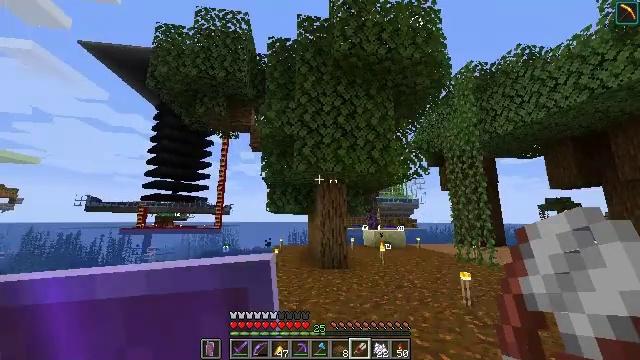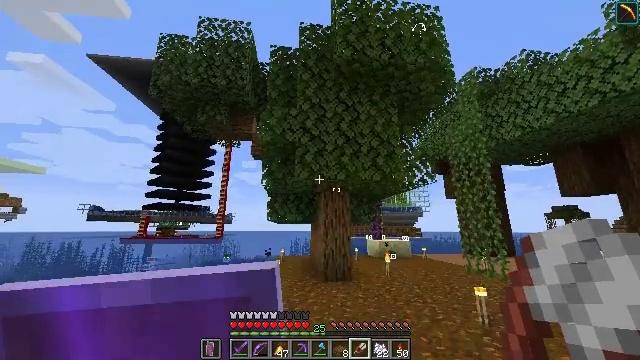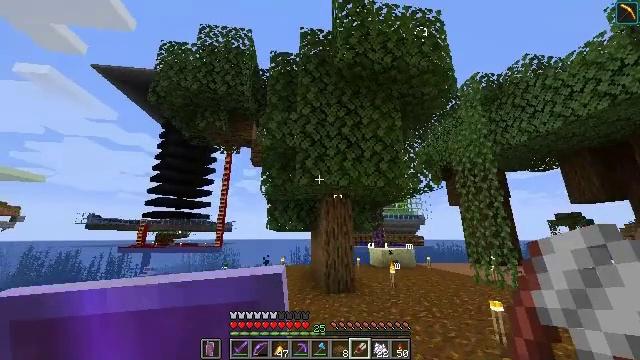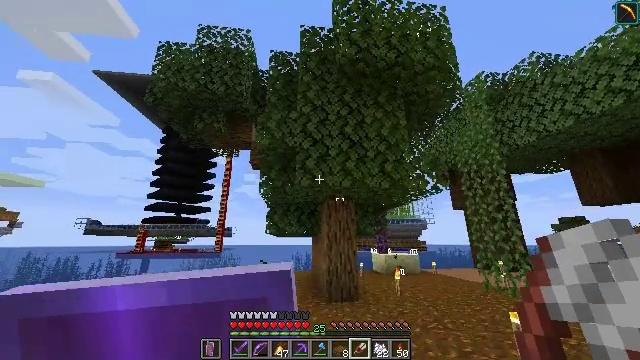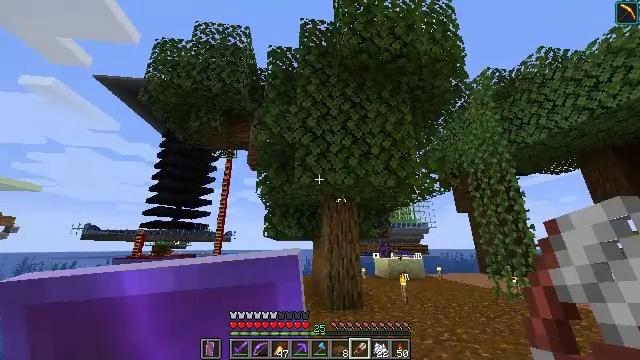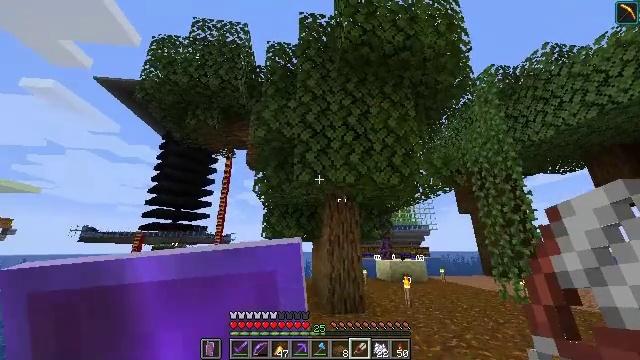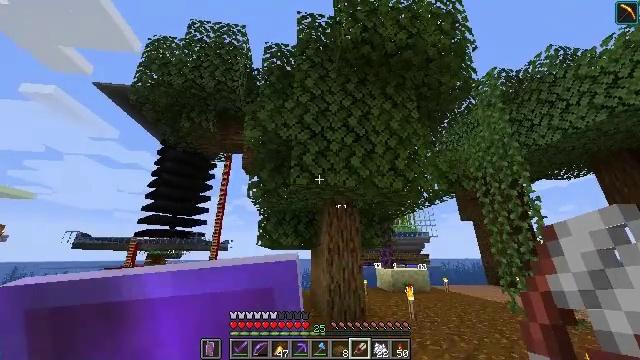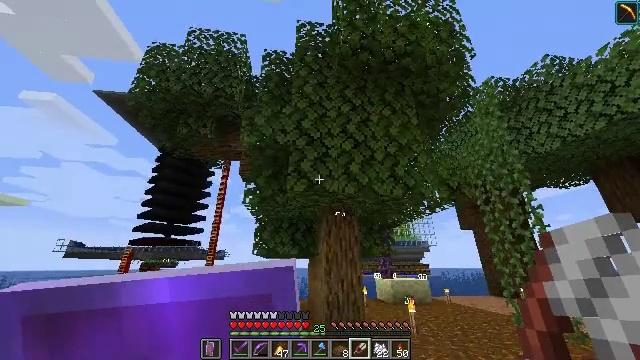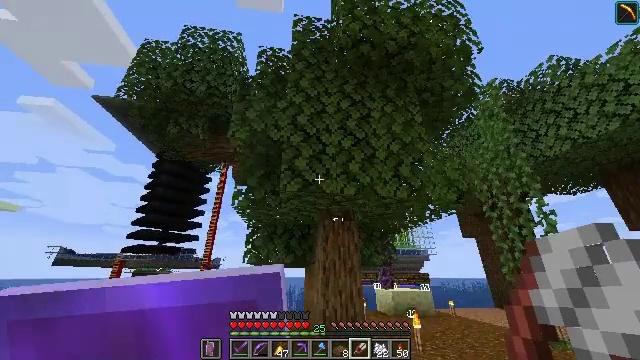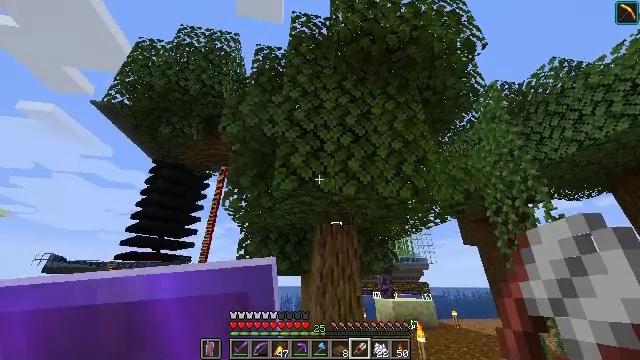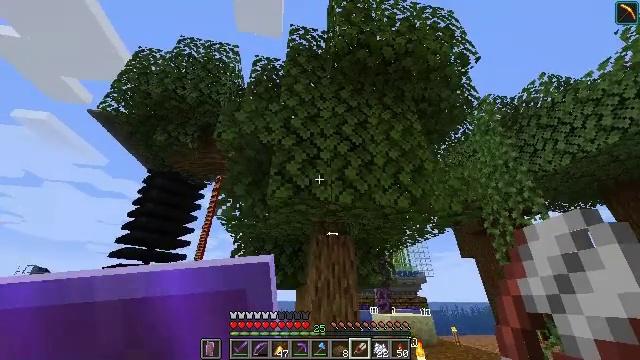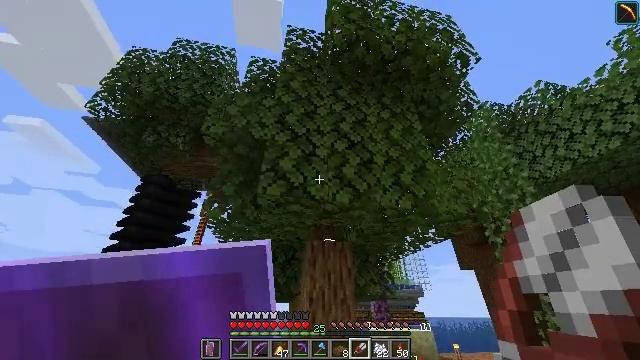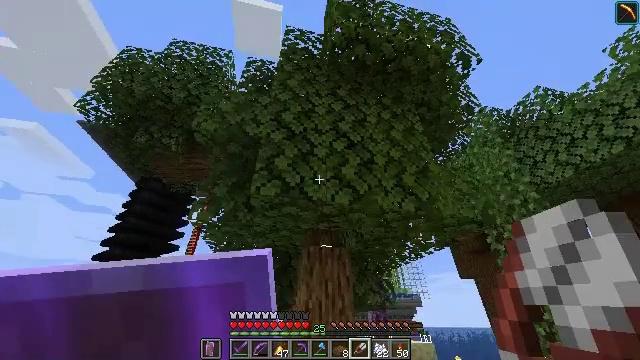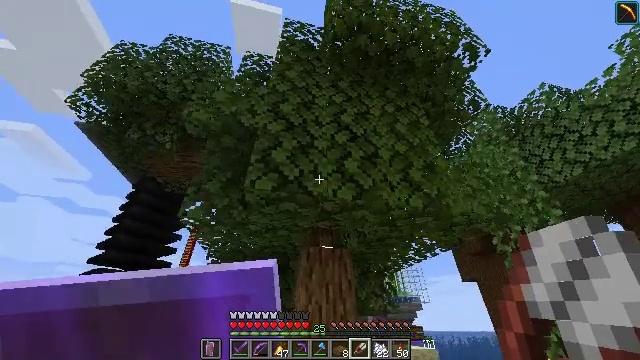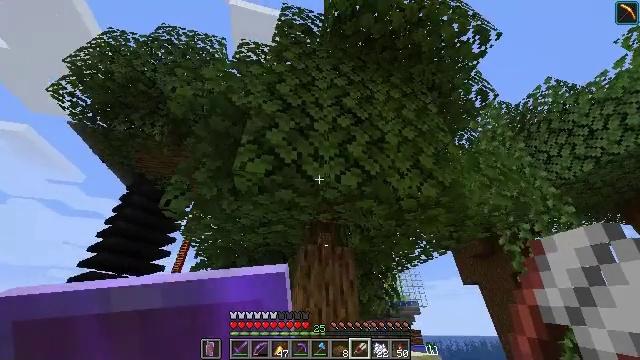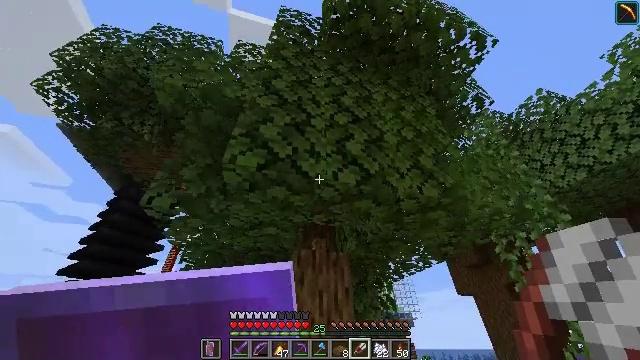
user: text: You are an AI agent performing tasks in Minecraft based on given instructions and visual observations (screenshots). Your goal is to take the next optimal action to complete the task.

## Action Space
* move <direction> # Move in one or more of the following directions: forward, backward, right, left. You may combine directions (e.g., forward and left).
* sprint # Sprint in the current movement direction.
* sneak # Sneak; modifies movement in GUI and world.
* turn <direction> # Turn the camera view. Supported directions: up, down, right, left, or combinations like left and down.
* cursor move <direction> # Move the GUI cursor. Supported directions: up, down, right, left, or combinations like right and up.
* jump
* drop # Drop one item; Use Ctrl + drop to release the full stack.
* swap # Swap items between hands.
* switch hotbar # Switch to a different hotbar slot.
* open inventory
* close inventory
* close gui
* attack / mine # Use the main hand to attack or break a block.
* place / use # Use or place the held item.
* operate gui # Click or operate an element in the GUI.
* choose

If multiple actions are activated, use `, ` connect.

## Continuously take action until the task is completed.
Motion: motion action
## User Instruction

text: Break oak leaves from the trees.
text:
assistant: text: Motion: move forward, sprint, turn up
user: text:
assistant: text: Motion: move forward, sprint, turn up
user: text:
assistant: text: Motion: move forward, sprint, turn up
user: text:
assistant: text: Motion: move forward, sprint
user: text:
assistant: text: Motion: move forward, sprint
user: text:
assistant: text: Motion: move forward, sprint, turn up
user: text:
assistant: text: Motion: move forward, sprint, turn up
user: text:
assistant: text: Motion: move forward, sprint, turn up
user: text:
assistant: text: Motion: move forward, sprint, turn up
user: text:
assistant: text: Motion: move forward, sprint, turn right and up
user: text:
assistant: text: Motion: move forward, sprint, turn right and up
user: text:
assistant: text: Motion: move forward, sprint, turn up
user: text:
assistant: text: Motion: move forward, sprint
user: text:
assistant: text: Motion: move forward, sprint
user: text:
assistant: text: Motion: move forward, sprint, turn right and up
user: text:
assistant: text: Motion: move forward, sprint, turn right and up
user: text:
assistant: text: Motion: move forward, sprint, turn right and up
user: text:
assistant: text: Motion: move forward, sprint
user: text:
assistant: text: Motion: move forward, sprint, attack / mine
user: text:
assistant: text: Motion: move forward, sprint, turn right and up, attack / mine
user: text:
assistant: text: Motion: move forward, sprint, turn right and up, attack / mine
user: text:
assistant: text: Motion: move forward, turn right and up, attack / mine
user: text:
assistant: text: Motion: turn up, attack / mine
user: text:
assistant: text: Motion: move right, turn up, attack / mine
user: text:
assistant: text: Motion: move right, turn left and up, attack / mine
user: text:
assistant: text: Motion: move right, turn left and up, attack / mine
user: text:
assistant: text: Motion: move right, turn left and up, attack / mine
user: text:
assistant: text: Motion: turn left and up, attack / mine
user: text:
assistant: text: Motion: turn left and up, attack / mine
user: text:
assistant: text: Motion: turn up, attack / mine